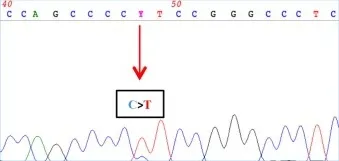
Cutaneous metastasis. By using QIAamp DNA FFPE Tissue Kit (Qiagen, Hilden, Germany), and . Subjected to TERT promoter amplification. By PCR as described in Dono et al.
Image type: pathology (fish)